Question: Below is a small screenshot from within RubyMine 3.1. I am just starting to learn Ruby. The code here is from the Presenter-First MVP C# code generator over at <URL>.
I am using this project along with a book to learn Ruby. The <URL> for 'puts' shows that it expects at least one parameter. Yet this code appears "somewhat legal" for two reasons:
1. The code appears to work fine when I step thru it via the debugger.
2. Searching online, and even here at SO, shows that puts w/o arguments creates a newline.
However, is it bad practice to do this (hence the RubyMine warning)? The code I am looking at is from 2006. I'm running it with Ruby 1.9.2 if that matters any.

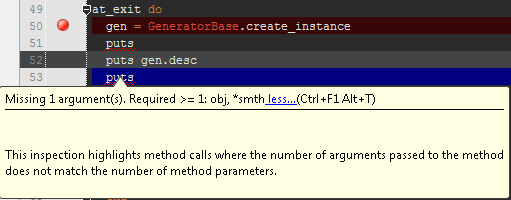
Answer: This is perfectly fine, as 'puts' provides 'default' value for the first parameter:
'''
def puts(obj='', *arg)
'''
As for RubyMine, it doesn't show any errors for me. May it happen that you define method 'puts' somewhere else in your code? You can +click on it, to get to the definition.
Anyway, if you're able to reproduce problem in a clean new project, you can freely submit a bug report to JetBrains.